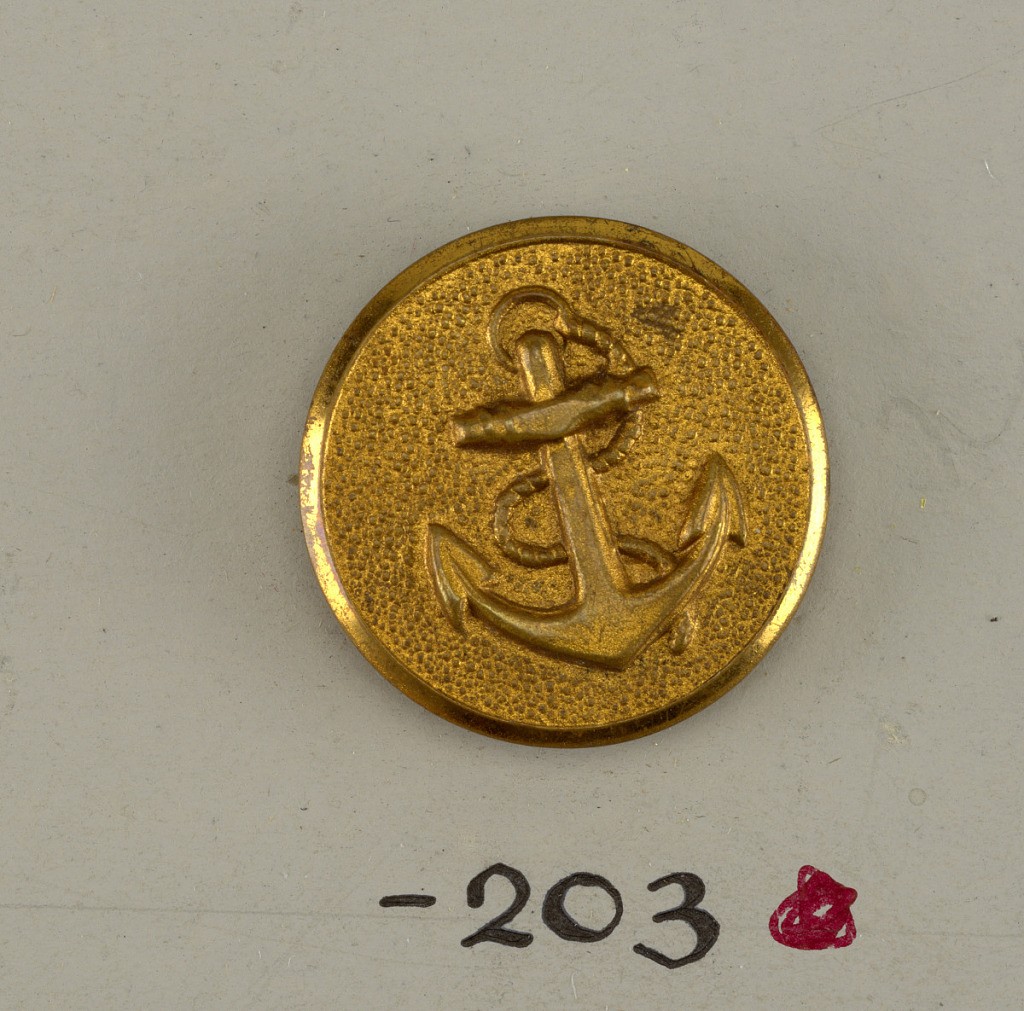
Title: Button
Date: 19th century
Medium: Brass
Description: On card E